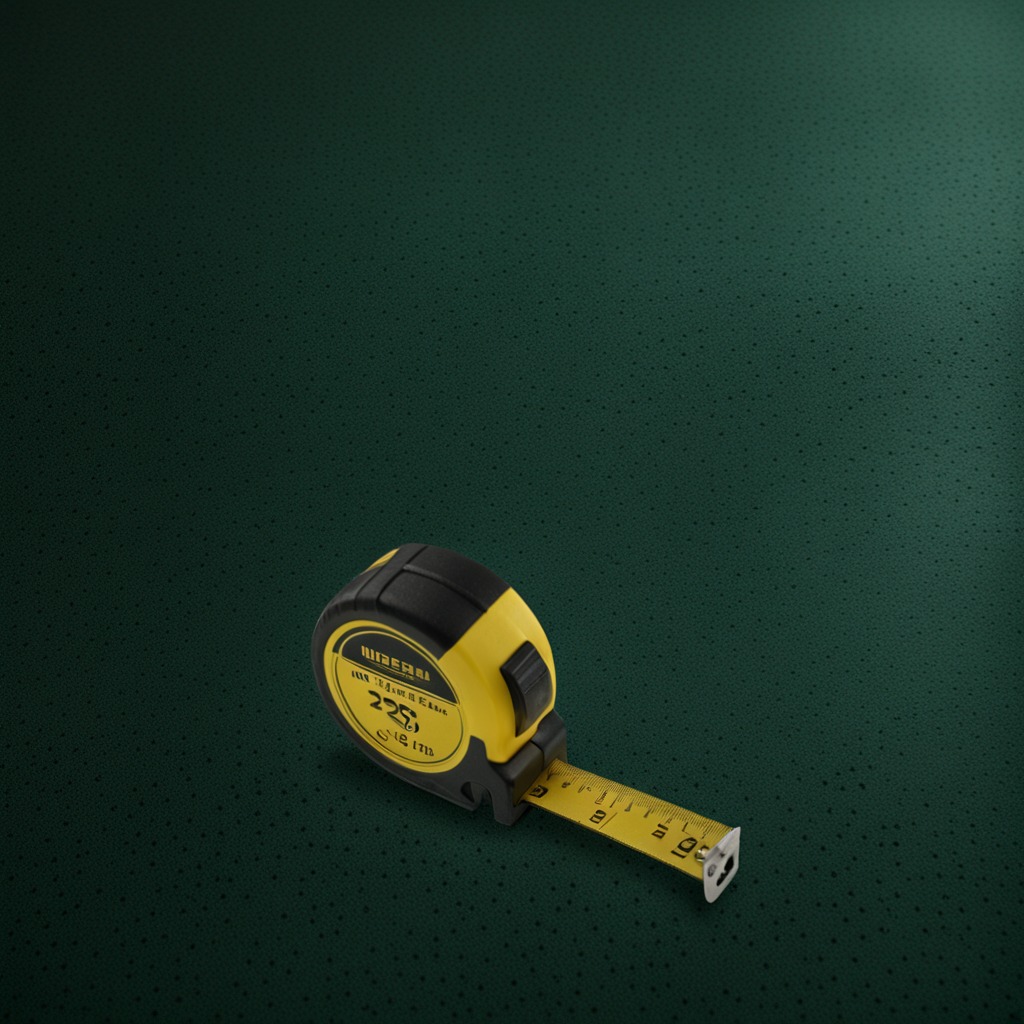
A measuring tape is lying on the clean granite tabletop inside a workshop at night.